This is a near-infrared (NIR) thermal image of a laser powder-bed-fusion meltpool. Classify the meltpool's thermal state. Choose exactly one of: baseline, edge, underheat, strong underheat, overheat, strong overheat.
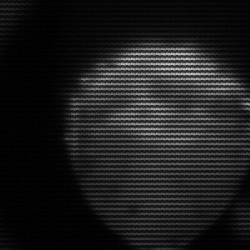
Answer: edge